Aerial crown-view tile of a tropical tree (Barro Colorado Island, Panama), acquired 20250124:
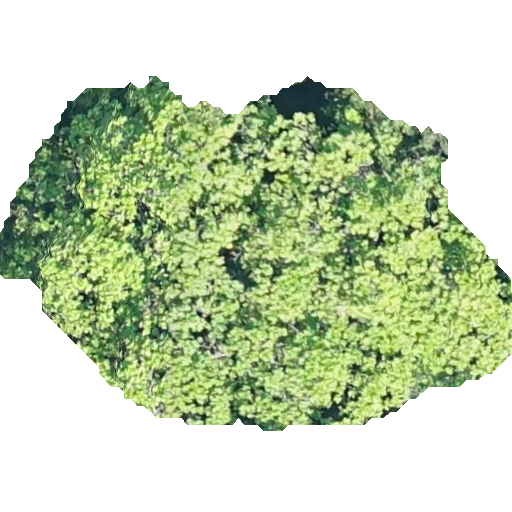
Species: Anacardium excelsum
GBIF accepted scientific name: Anacardium excelsum
Crown area: 199.414 m²